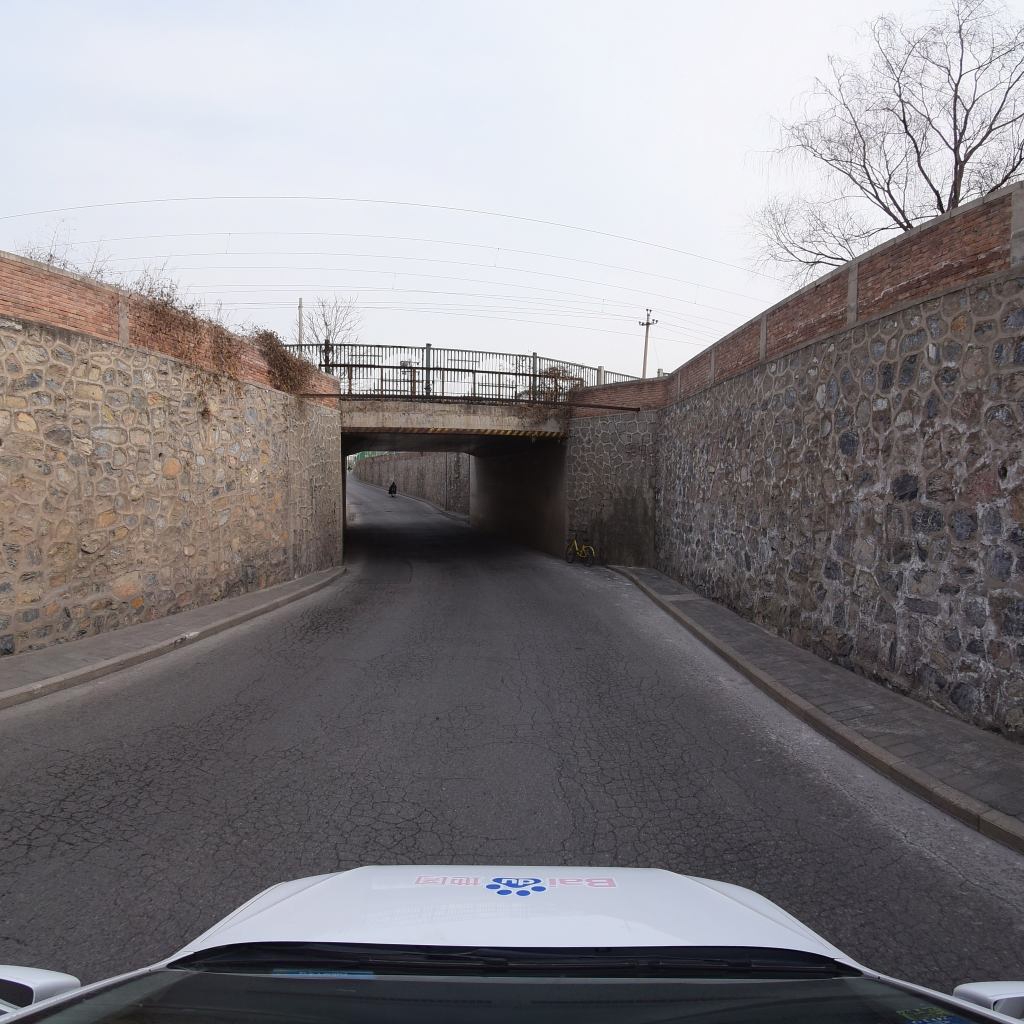
Region: Fengtai
Road damage annotations: alligator crack